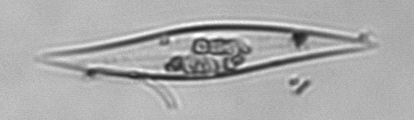
Label: Pleurosigma